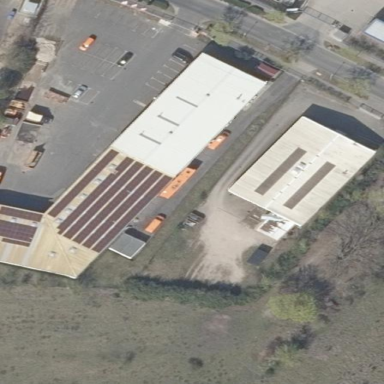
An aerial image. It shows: Industrial building.